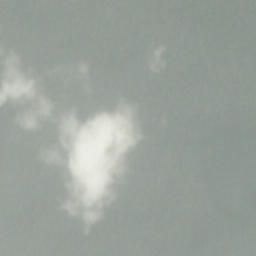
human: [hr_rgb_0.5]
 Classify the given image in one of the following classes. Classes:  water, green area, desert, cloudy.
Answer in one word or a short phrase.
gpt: cloudy